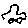
Label: car